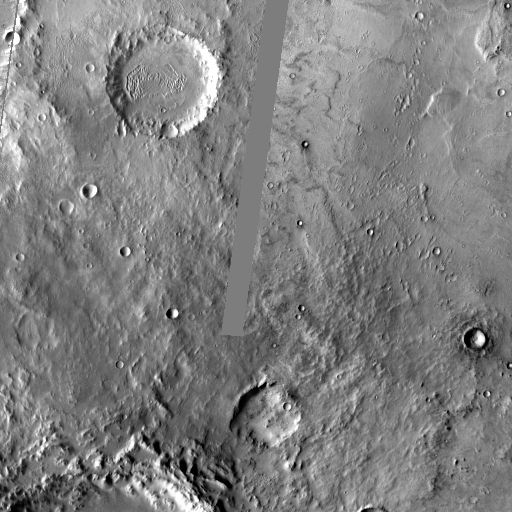
Crater classes present: Background, Other, Buried, Secondary